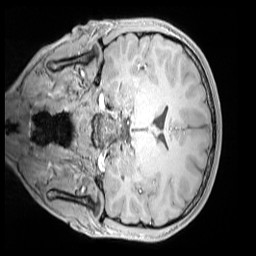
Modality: MP2RAGE
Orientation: coronal
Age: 11
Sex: female
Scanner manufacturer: siemens
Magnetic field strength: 3 T
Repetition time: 4 s
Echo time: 0.00303 s